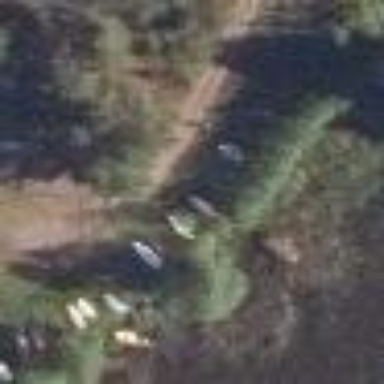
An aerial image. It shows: Boat storage facility.